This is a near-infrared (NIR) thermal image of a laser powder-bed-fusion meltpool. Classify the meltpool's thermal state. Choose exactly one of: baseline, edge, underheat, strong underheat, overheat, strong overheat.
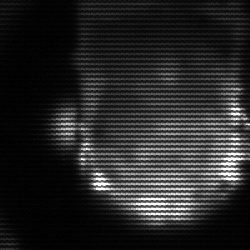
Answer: baseline